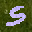
Label: 5